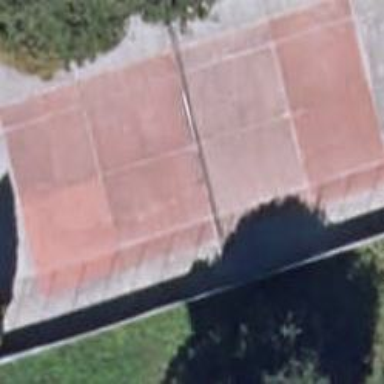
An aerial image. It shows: Tennis court in leisure pitch.